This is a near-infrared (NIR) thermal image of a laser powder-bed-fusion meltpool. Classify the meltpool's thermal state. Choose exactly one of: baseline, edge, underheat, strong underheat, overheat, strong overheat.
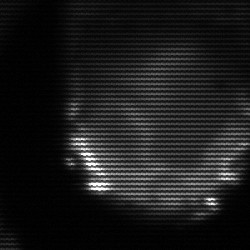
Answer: edge